Question: I need to know what control I can use in Symbian to view SMS' or any text but seems like the one in Symbian S60 devices, to seem like the image below.
I'm going to use it in Symbian S60 5th Ed, Symbian^3 and Symbian Anna.
I'm coding with Symbian C++, Using Symbian S60 5th Ed SDK, And Carbide.C++ 2.7

Many thanks in advance.
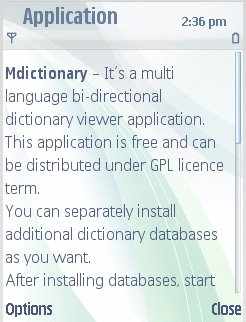
Answer: for this the best to use is the simple 'CEikEdwin'. There are also other options for the rich text view, but believe me the 'CEikEdwin' is more then sufficient.
If you have time you can override the virtual method 'CreateCustomDrawL()' and provide your own 'CLafEdwinCustomDrawBase' derived object. Then you can also underline the text lines like in regular SMS editor.
BR
STeN